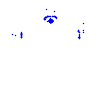
Particle: pion